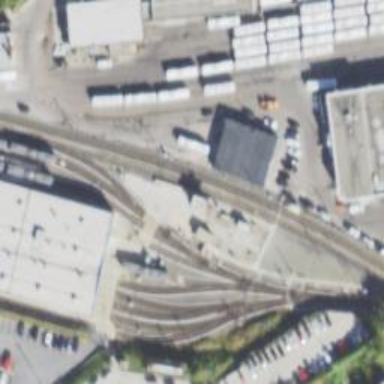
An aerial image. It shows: Yard serving the electrified light rail railway.